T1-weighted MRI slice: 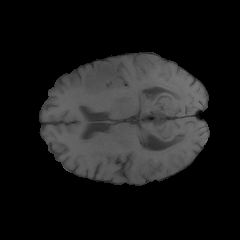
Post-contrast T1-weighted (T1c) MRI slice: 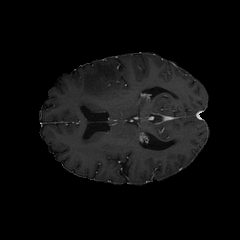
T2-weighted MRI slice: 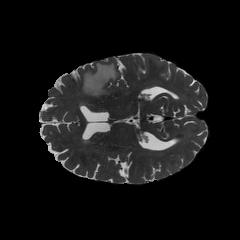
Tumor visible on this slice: yes